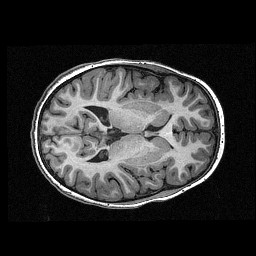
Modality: T1w
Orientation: axial
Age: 11
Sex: male
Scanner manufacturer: siemens
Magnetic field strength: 3 T
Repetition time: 2.3 s
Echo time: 0.00336 s